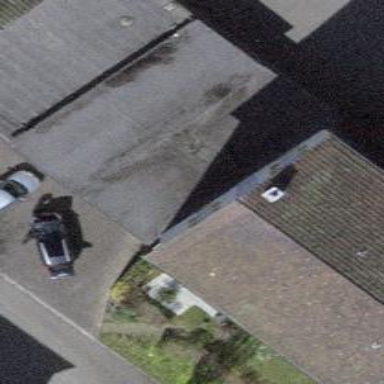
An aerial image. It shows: Group of garages.